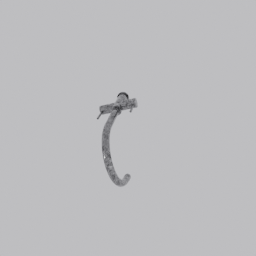
Label: appliances